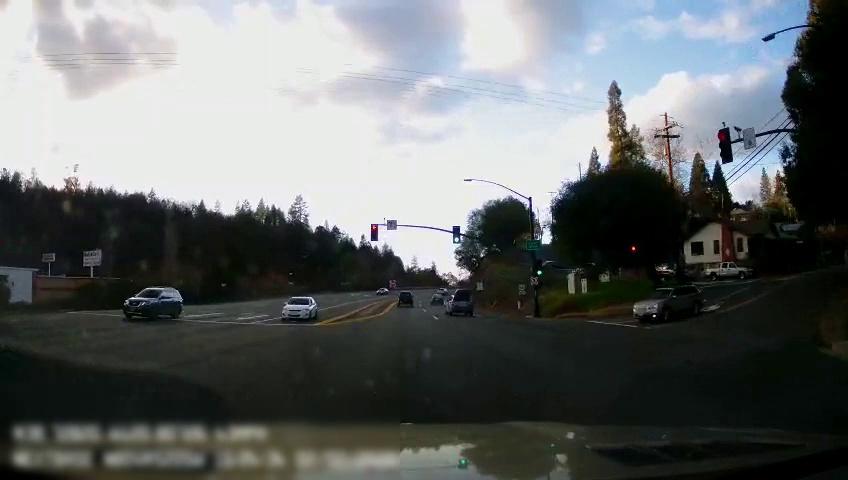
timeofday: Day
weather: Sunny
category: Drivable Space
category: Vehicles | SUV
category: Vehicles | Car
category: Vehicles | SUV
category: Vehicles | SUV
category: Vehicles | SUV
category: Vehicles | Truck
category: Vehicles | Car
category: Vehicles | SUV
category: Vehicles | Car
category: Lanes | Current Lane
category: Lanes | Alternate Lane
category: Lanes | Current Lane
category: Lanes | Opposite Lane
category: Lanes | Opposite Lane
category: Lanes | Opposite Lane
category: Lanes | Opposite Lane
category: Lanes | Opposite Lane
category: Traffic | Signs
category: Traffic | Lights
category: Traffic | Lights
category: Traffic | Signs
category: Traffic | Lights
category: Traffic | Signs
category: Traffic | Lights
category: Traffic | Signs